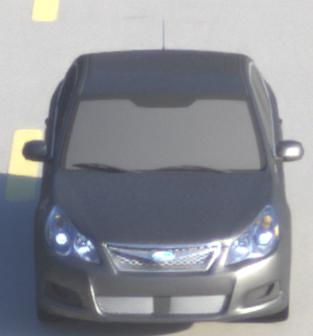
Make: Subaru
Model: Legacy 2.0R
Detailed model: Legacy (IV) Limousine
Model produced from: 2007/09
Model produced until: 2008/10
Doors: 4
Color: gray
Road condition: dry road
Daytime: sunrise or sunset
Contrast: medium contrast